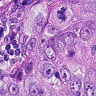
Metastatic tissue present: yes